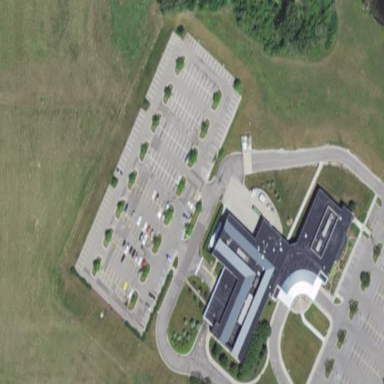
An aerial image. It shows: Hospital providing healthcare services.